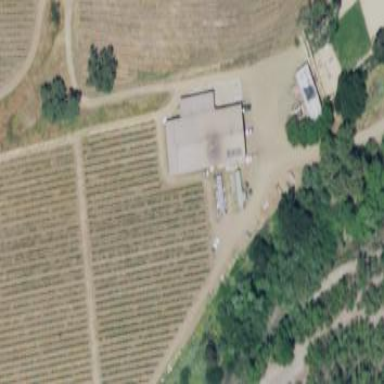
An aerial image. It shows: Vineyard with grape crops.